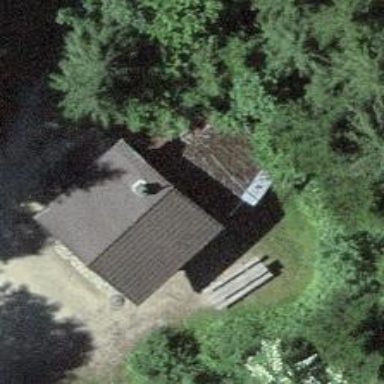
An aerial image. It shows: Cabin with gabled roof oriented across.